Field crop: maize
Growth stage: 1
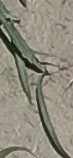
Species: sorghum